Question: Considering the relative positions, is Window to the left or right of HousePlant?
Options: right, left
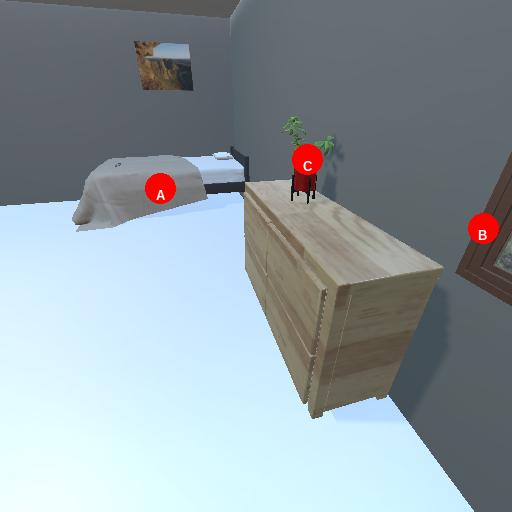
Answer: right